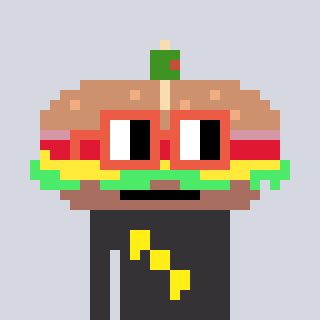
a pixel art character with square orange glasses, a sandwich-shaped head and a grayscale-colored body on a cool background